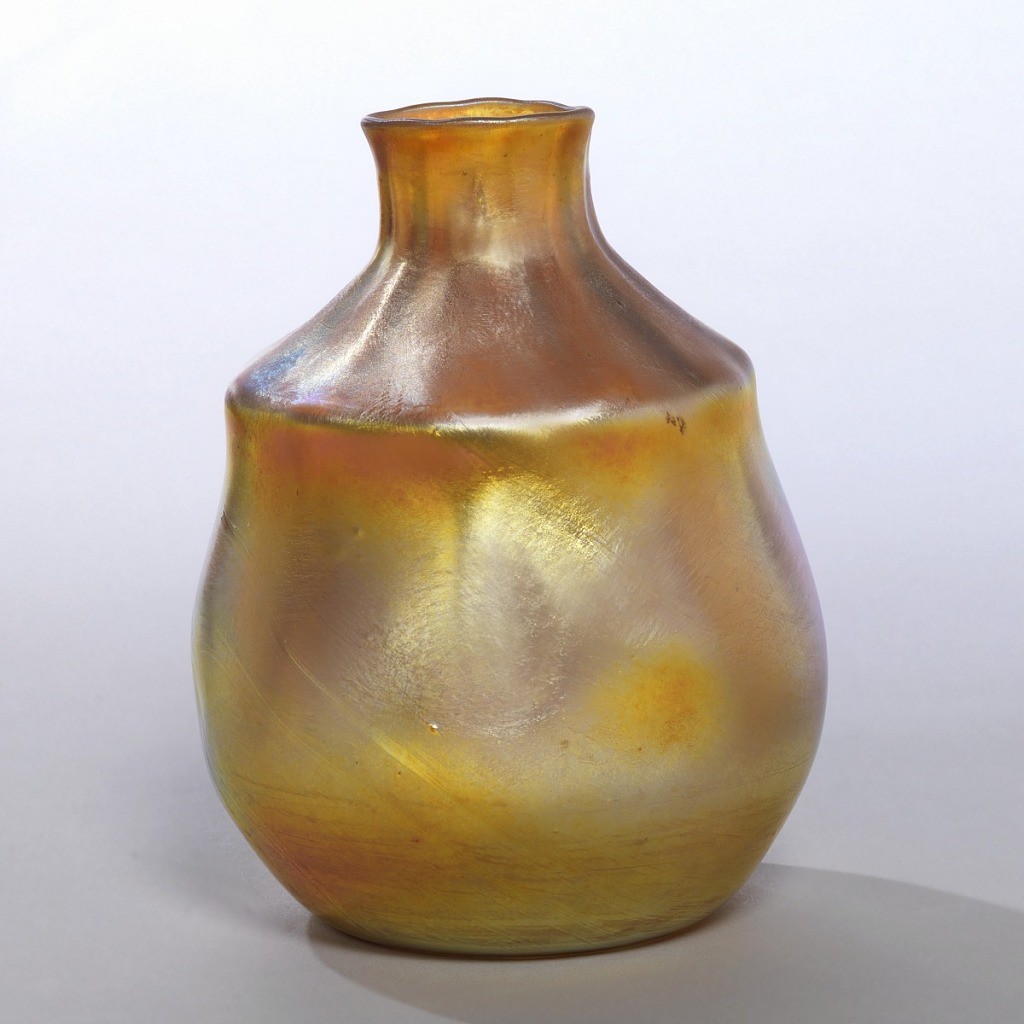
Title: Vase
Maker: Louis Comfort Tiffany, American, 1848–1933
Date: ca. 1900
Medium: Favrile glass
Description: Gold and silver-gold luster on clear glass; bulbous body; gently ribbed neck and stepped shoulder.